Aerial crown-view tile of a tropical tree (Barro Colorado Island, Panama), acquired 20240611:
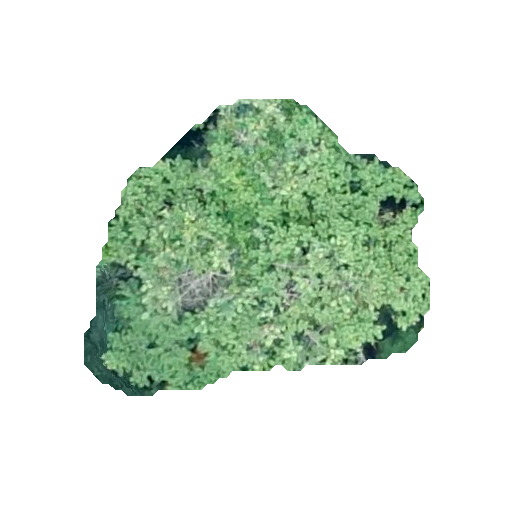
Species: Zanthoxylum ekmanii
GBIF accepted scientific name: Zanthoxylum ekmanii
Crown area: 116.898 m²